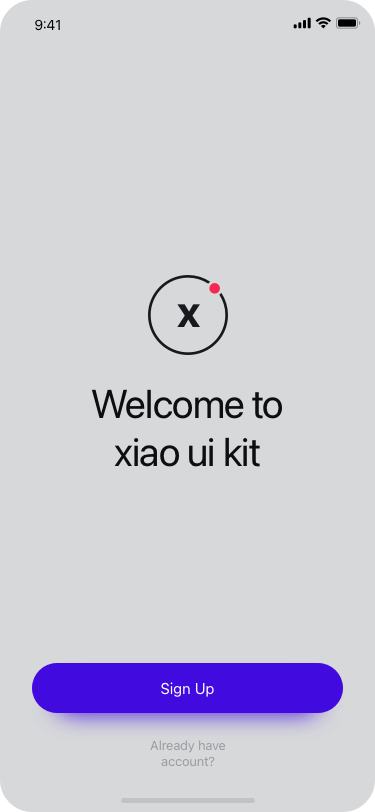
Text in this UI design:
Welcome to
xiao ui kit
Already have account?
Sign Up